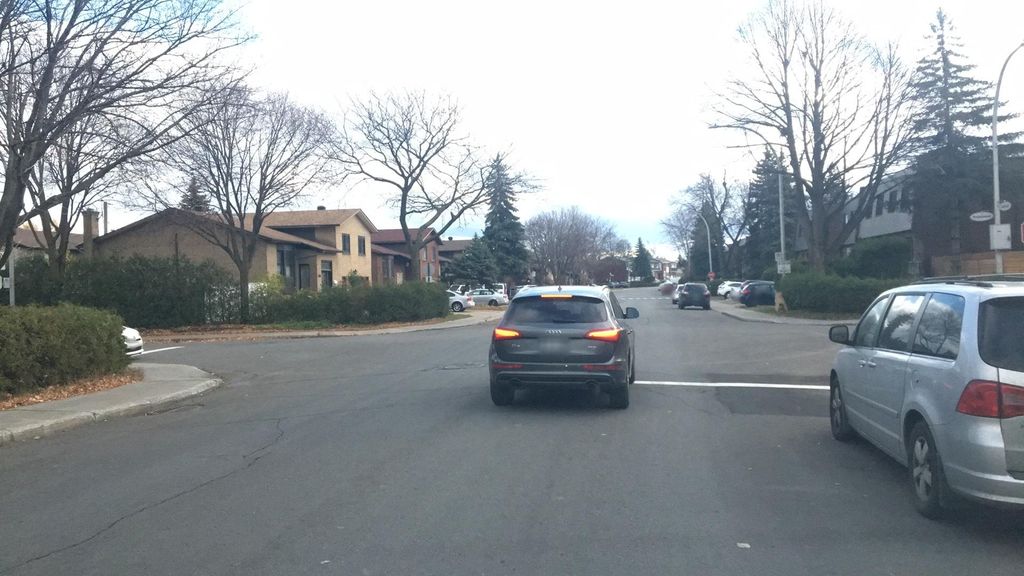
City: montreal